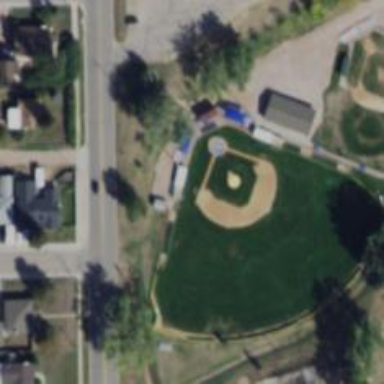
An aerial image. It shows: Baseball pitch for leisure and sports activities.